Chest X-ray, PA view. Patient: 58 years old, sex M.
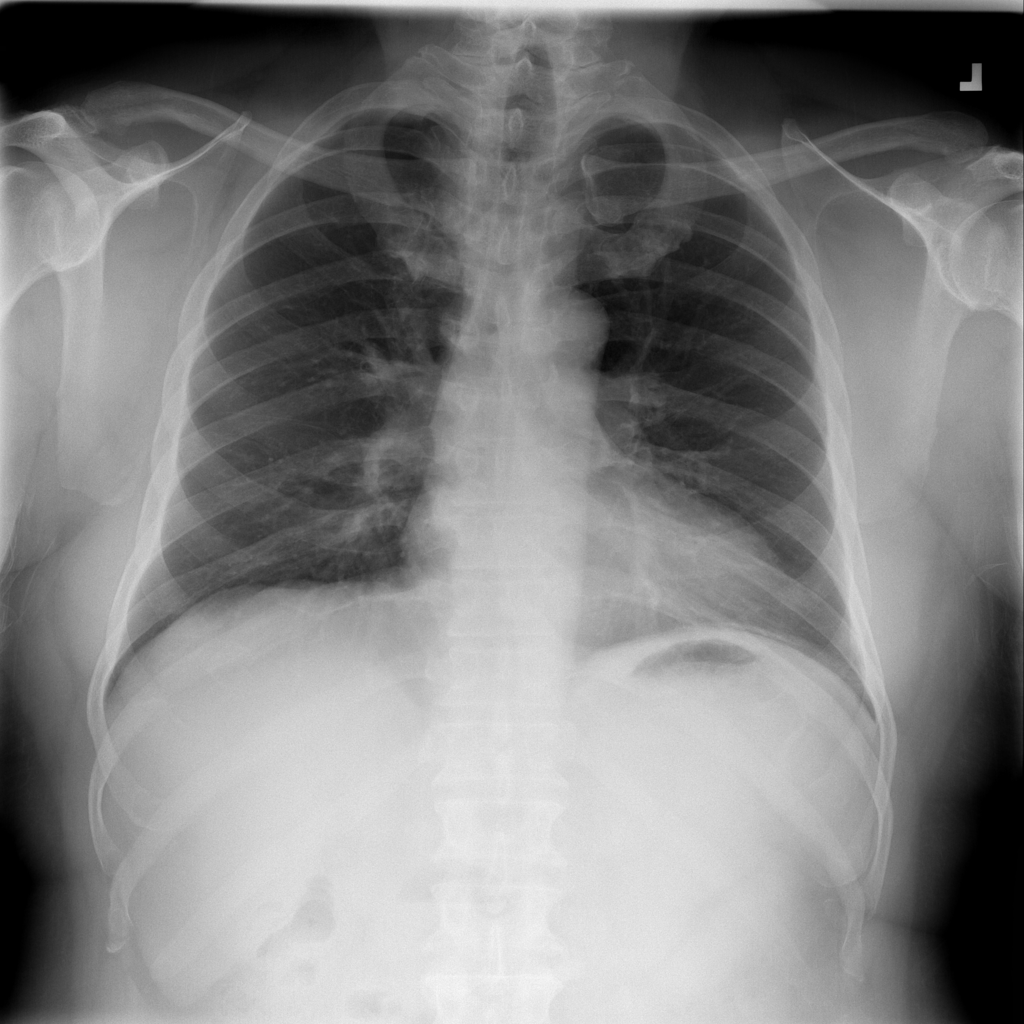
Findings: No Finding